Question: I have an Azure WebJob that was writing to the output when I debugged it locally, but doesn't when I run it in Azure. The Output blob container is completely empty and the output window in the 'scm.azurewebsites.net' site is greyed out and blank. Do I need to set anything up to get my output to be sent there?
Here is a screenshot of what they both look like:

Here is the code I'm running on the Webjob:
'''
public static void InsertSQLData([BlobTrigger("blobcontainer/{name}")] Stream input, string name)
{
var sw = new Stopwatch();
sw.Start();
RetryAbleBCP rtbcp = new RetryAbleBCP(input,
"dbo.FullText",
ConfigurationManager.ConnectionStrings["SqlConnection"].ConnectionString,
SqlBulkCopyOptions.Default,
',',
500,
null);
try
{
rtbcp.BulkInsertCSV();
}
catch (OutOfMemoryException eoom)
{
Console.WriteLine(eoom.Message);
}
catch (IOException eio)
{
Console.WriteLine(eio.Message);
}
catch (InvalidOperationException eiop)
{
Console.WriteLine(string.Format("Row {0}: {1}", rtbcp.NumRowsRead, eiop.Message));
}
catch (SqlException se)
{
Console.WriteLine(se.Message);
}
catch (Exception e)
{
Console.WriteLine(string.Format("General Application Exception: {0}", e.Message));
}
sw.Stop();
Console.Out.WriteLine("Finished Batch Insert. Elapsed: {0}ms", sw.ElapsedMilliseconds);
}
'''
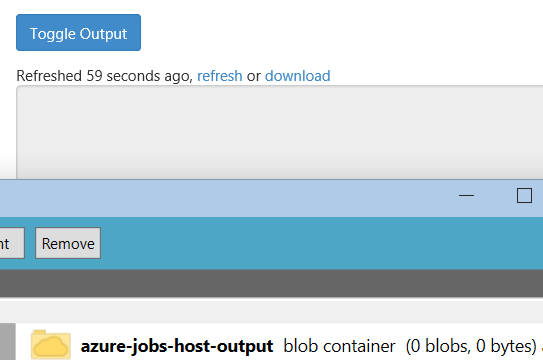
Answer: In your code you are writing logs using 'Console.WriteLine()'. To have the output show up in the WebJobs dashboard, use 'TextWriter', like so:
'''
public static void InsertSQLData([BlobTrigger("blobcontainer/{name}")] Stream input,
string name, TextWriter log)
{
// ...
log.WriteLine("some message");
}
'''